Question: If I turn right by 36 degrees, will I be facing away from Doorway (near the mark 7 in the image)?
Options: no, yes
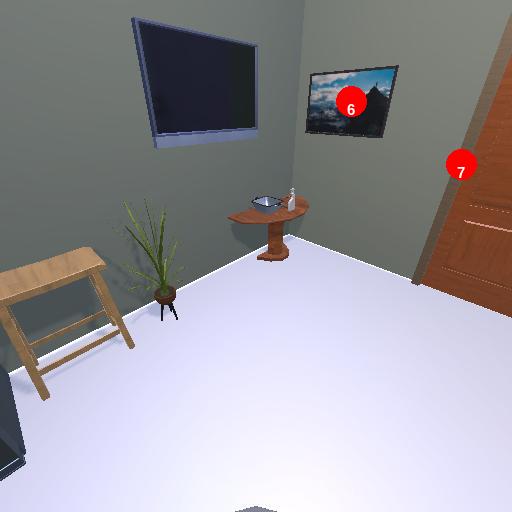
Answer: no